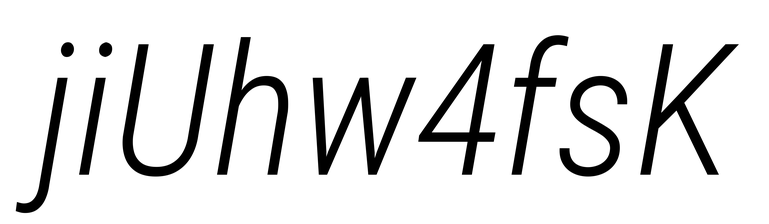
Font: Roboto-Italic_Condensed_Light_Italic